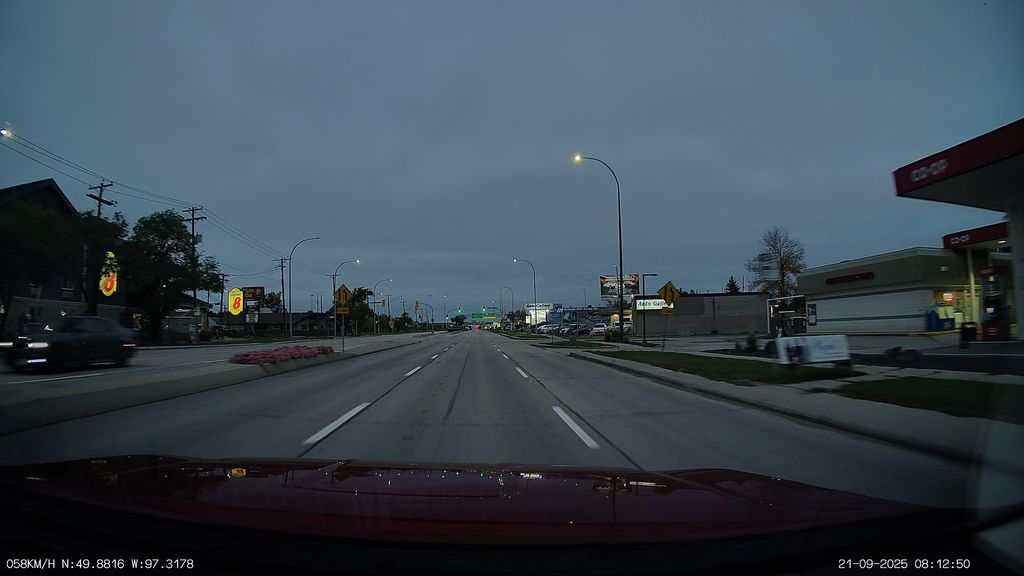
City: winnipeg